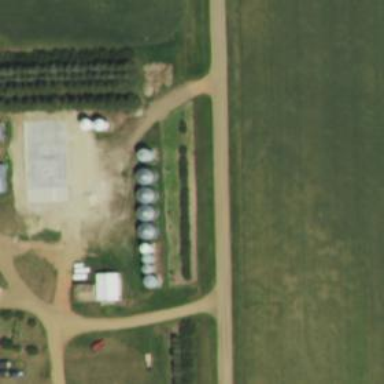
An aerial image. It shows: Silo.